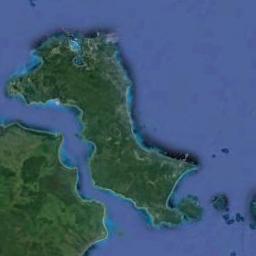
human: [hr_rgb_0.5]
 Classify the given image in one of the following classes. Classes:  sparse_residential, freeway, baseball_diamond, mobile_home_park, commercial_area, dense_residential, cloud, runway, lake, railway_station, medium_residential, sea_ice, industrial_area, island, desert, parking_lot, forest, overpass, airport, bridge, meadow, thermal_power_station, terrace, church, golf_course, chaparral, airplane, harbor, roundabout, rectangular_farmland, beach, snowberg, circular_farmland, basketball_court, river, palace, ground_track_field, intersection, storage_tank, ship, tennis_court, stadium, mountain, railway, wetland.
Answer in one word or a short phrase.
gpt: island